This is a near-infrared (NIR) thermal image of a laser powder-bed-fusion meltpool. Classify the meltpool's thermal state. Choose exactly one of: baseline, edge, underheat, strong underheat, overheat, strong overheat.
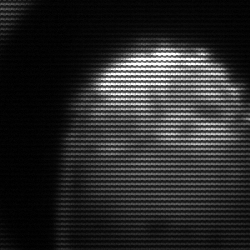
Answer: edge